Field crop: tomato
Growth stage: 2
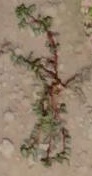
Species: portulaca